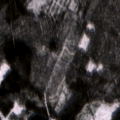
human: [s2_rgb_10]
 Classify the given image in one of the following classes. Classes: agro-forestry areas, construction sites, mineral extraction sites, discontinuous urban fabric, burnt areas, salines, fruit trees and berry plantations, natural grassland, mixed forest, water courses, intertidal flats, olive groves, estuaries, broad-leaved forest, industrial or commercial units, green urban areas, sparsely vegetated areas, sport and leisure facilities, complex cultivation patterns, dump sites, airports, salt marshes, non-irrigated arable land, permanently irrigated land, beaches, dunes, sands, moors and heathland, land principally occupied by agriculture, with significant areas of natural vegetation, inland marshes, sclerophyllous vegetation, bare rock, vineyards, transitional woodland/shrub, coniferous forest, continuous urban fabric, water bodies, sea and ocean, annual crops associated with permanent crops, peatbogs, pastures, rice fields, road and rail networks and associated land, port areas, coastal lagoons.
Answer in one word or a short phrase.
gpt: coniferous forest, mixed forest